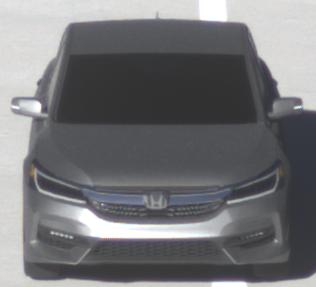
Make: Honda
Model: Accord Hybrid
Detailed model: 9. Generation
Model produced from: 2015
Model produced until: 2019
Doors: 4
Color: gray
Road condition: dry road
Daytime: morning or afternoon
Contrast: high contrast